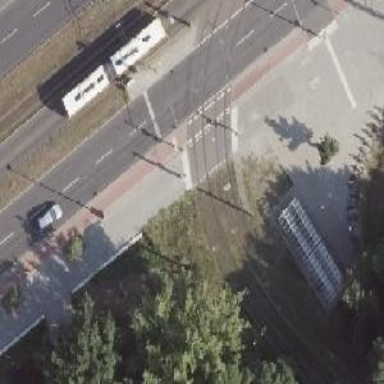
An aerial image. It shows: The railway electricity system uses bridged jumpering.